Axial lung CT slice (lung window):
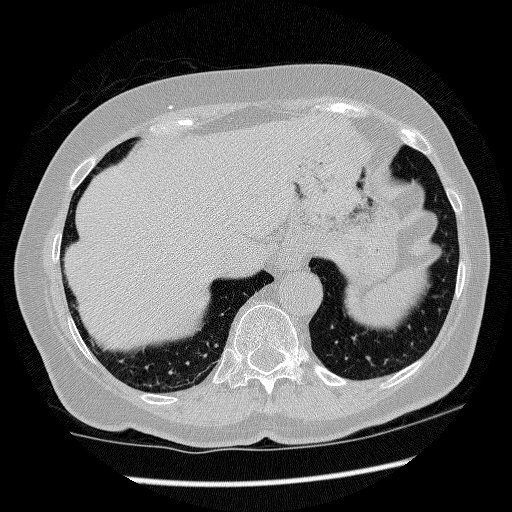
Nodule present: no